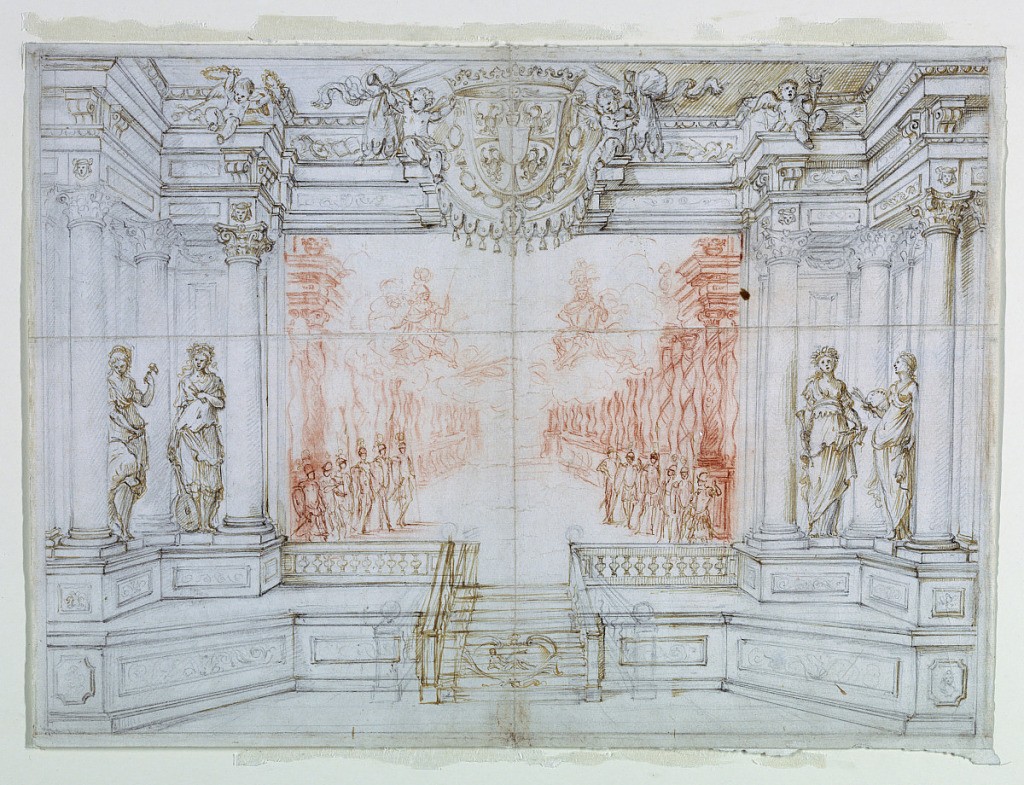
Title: Proscenium and Stage Design: Scene 1, Ballet celebrating the marriage of Leopoldo Cesare, Duke of Mantua, and Claudia Felice, Archduchess of Austria, 1674
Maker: Giuseppe Maria Mitelli, 1634 – 1718
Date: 1674
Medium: Pen and brown ink, black and red chalk on white laid paper
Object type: Drawing
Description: A view of a stage and elaborate proscenium arch, through which a scene featuring a deep perspectival view populated by classical dieties. The red chalk is restricted to the figures and setting on stage, creating a strong contrast between the drama and surrounding architecture. A coat of arms appears at the top of the sheet, worked into the proscenium arch. Evidence of reworking of the design can be seen throughout this somewhat unfinished drawing.